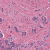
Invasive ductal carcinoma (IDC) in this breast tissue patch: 1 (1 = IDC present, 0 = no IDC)